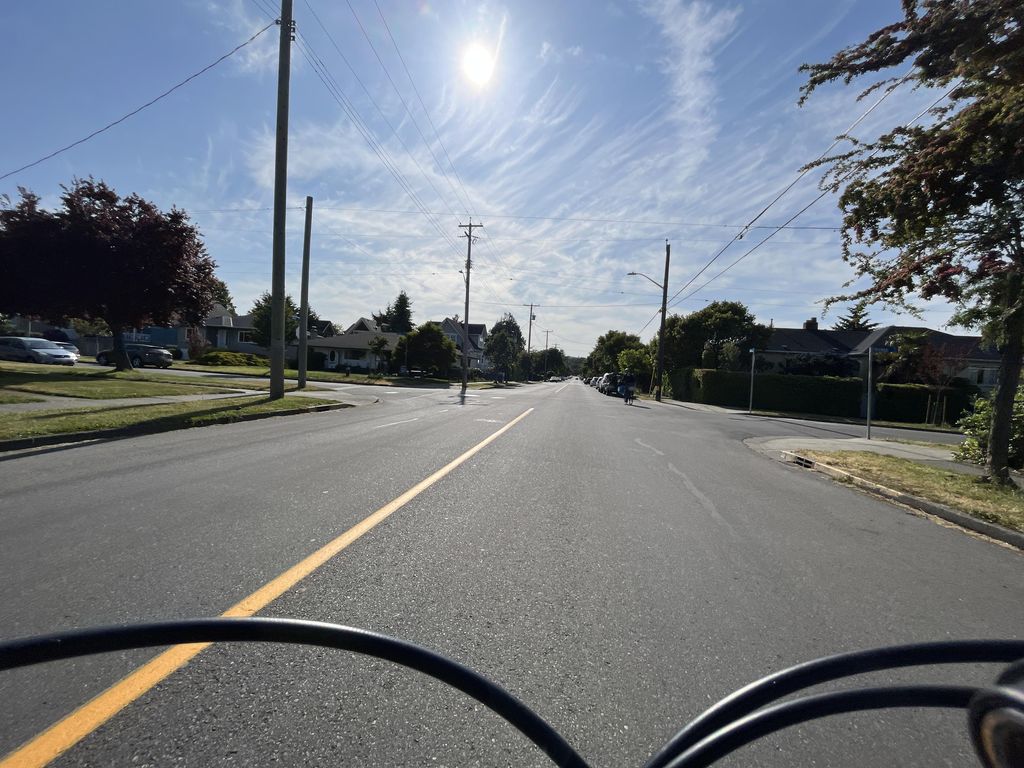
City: victoria